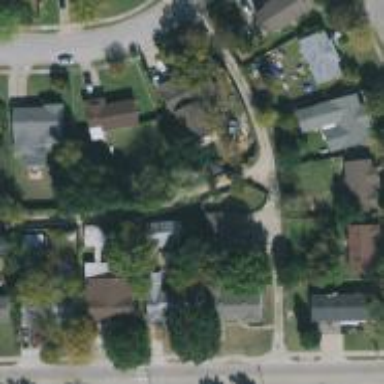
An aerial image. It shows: Alley classified as service road.